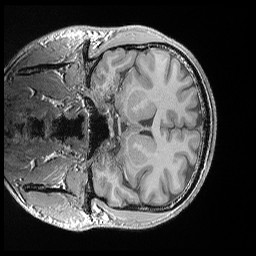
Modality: T1w
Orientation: coronal
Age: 23
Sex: male
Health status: healthy
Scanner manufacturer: siemens
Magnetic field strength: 3 T
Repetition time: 0.02 s
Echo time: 0.00492 s